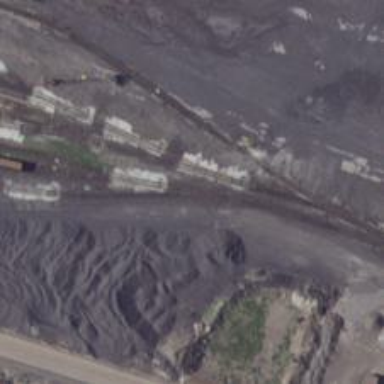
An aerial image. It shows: Rail spur service.